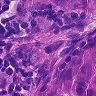
Metastatic tissue present: yes